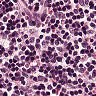
Metastatic tissue present: no